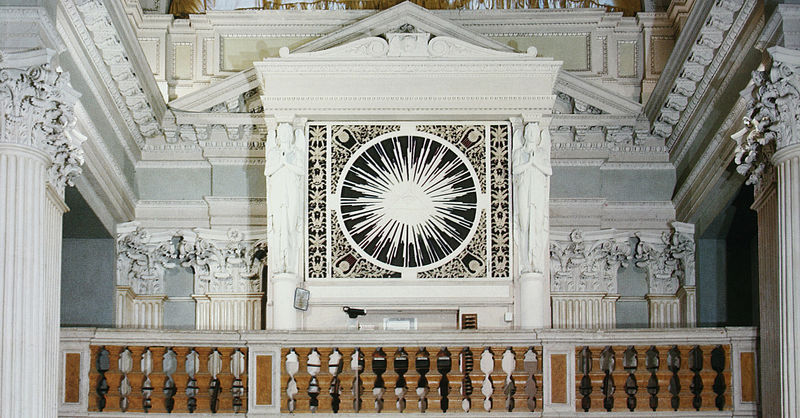
Titel: Palastkapelle, Orgelempore
Künstler: Giuseppe Piermarini
Standort: Monza
Institution: Villa Reale
Schlagwörter: blau, weiß, dreieck, braun, grau, holz, lampe, licht, marmor, pfeiler, schwarz, säulen, türkis, dach, gebäude, ornament, wand, architektur, barock, stein, innenraum, brüstung, gitter, kirche, sonne, decke, klassizismus, front, kreis, rund, engel, kanneliert, balkon, relief, giebel, empore, pilaster, figuren, detail, ornamente, verzierung, stuck, geländer, galerie, foto, fotografie, photographie, stern, balustrade, strahlen, altar, architrav, kapitelle, kapitell, intarsien, photo, fragment, fries, dreiecksgiebel, sims, schranke, gesims, orgel, skulpturen, statuen, voluten, farbfoto, rosette, mauern, umlauf, betende, kanneluren, baldachin, korinthisch, quadrat, friese, relif, bauschmuck, korintische säulen, regelmäßig, baluster, gesprenge, strahlenkranz, hermen, strahle, frontalsicht, fuguren, kommunionbank, altarschranke, fiese, eingeö, frontsicht